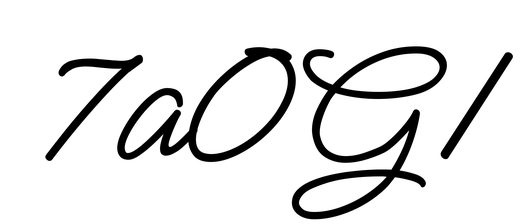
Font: MeowScript-Regular